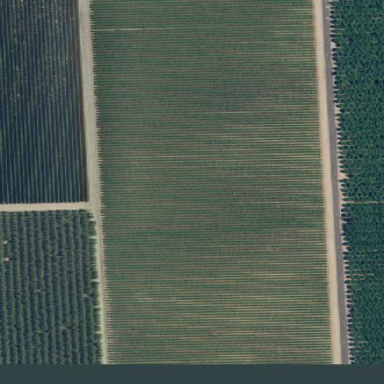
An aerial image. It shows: Beautiful vineyard in the countryside.